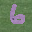
Label: 6